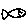
Label: fish